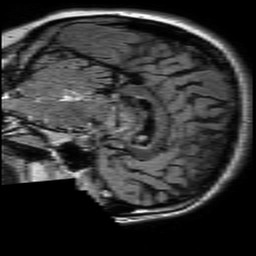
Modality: FLAIR
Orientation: sagittal
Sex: female
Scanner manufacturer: philips
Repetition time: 11 s
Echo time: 0.125 s